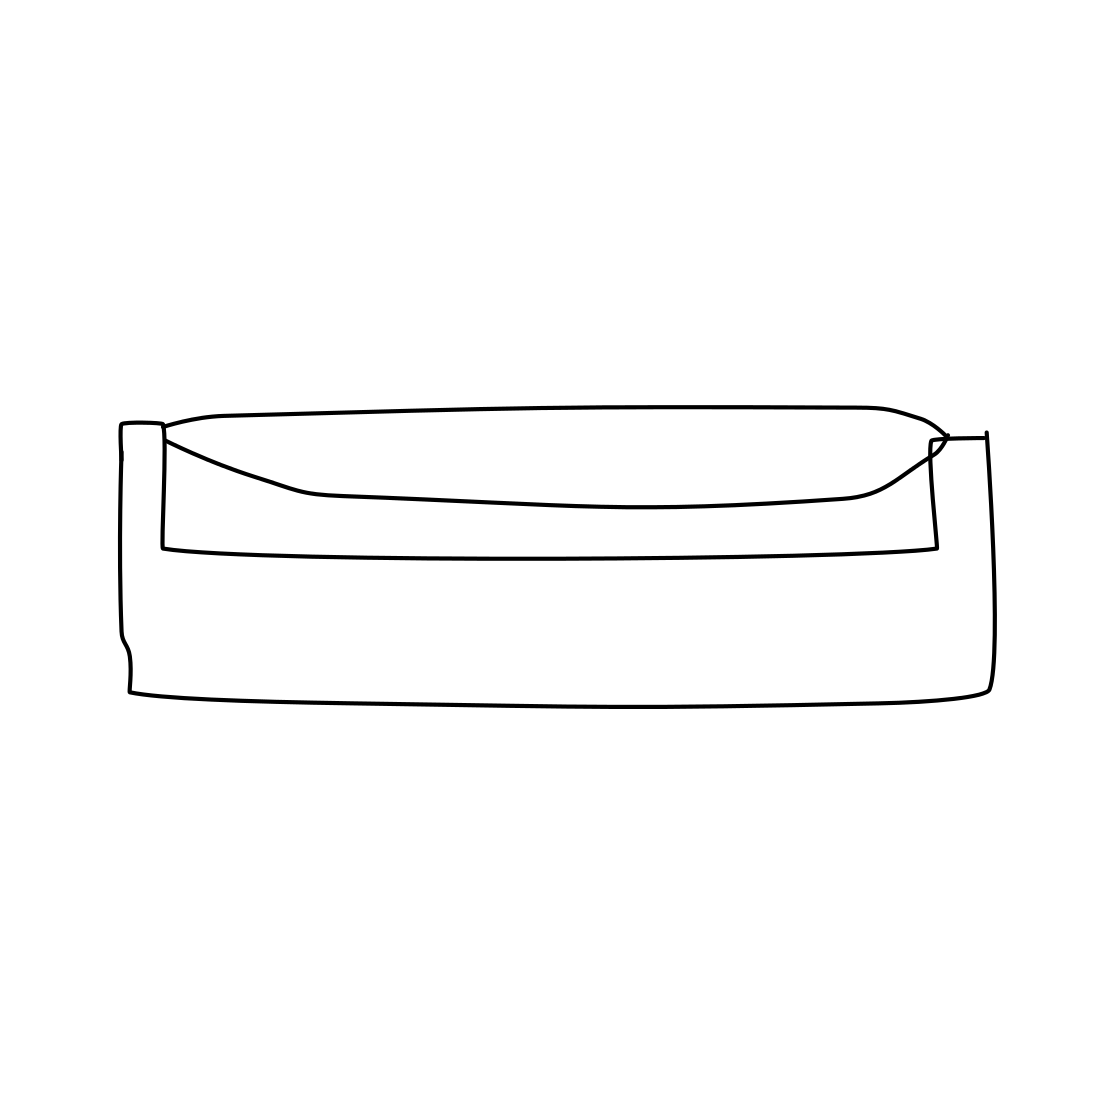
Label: ashtray